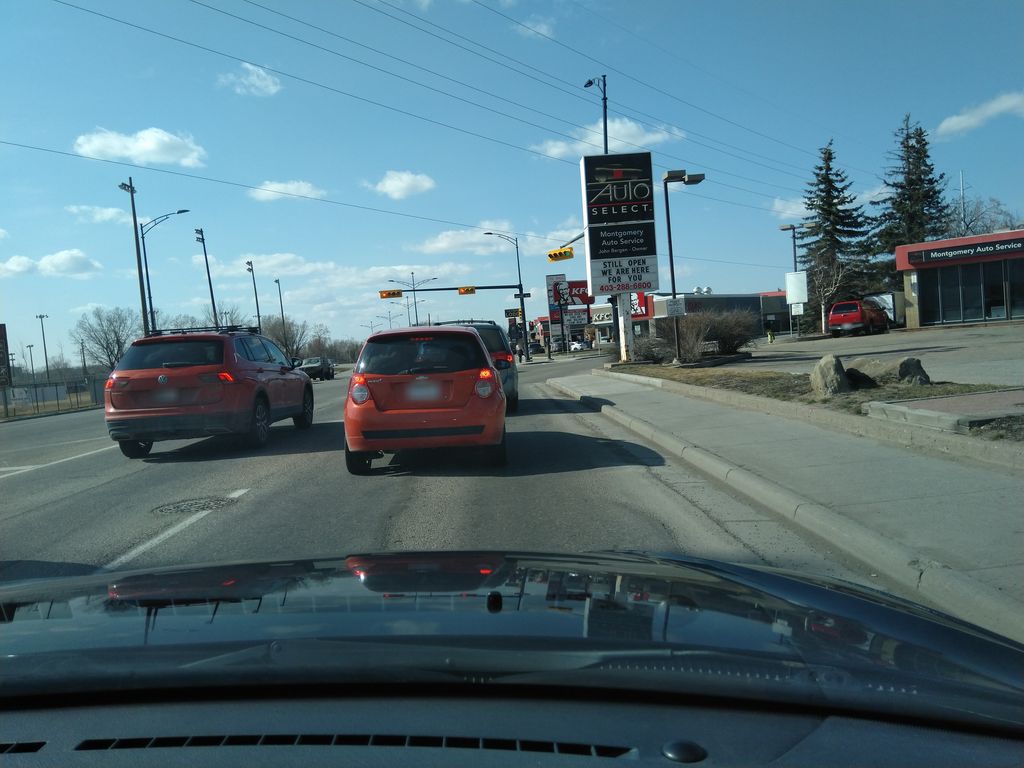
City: calgary